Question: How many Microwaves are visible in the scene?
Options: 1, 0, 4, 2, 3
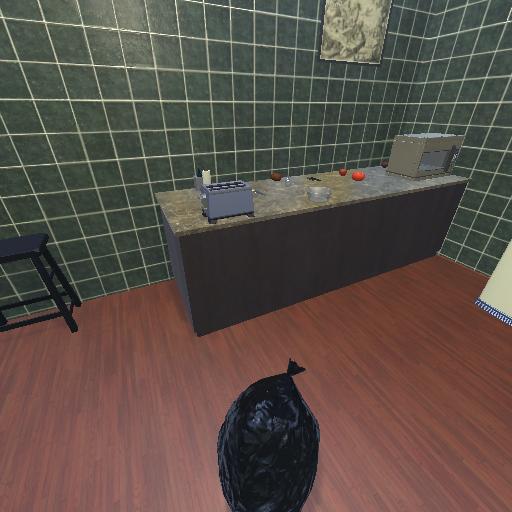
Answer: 1